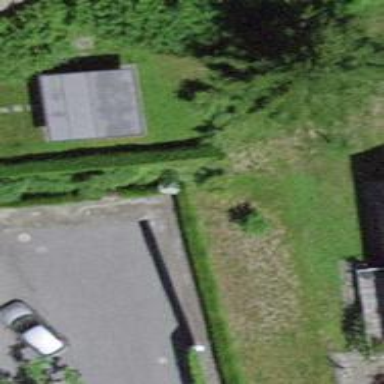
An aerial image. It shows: Hedge acting as barrier.